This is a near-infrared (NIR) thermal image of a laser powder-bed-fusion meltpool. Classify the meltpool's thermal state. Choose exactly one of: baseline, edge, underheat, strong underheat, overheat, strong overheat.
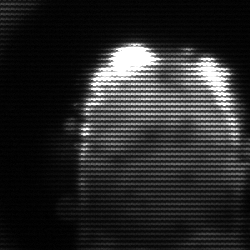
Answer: baseline